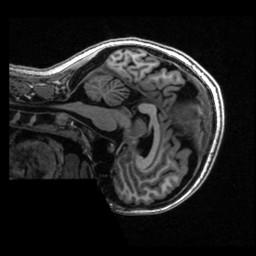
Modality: T1w
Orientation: sagittal
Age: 22
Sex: female
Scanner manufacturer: siemens
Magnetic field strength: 3 T
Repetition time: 2.53 s
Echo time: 0.00126 s